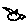
Label: bird